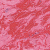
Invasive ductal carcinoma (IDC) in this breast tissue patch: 0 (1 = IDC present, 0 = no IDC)